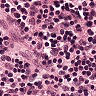
Metastatic tissue present: no